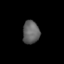
Tissue: lung
Cell type: Myeloid cells
Senescence score: 0.2155
Nuclear area (px): 379
Mean DAPI intensity: 99.272